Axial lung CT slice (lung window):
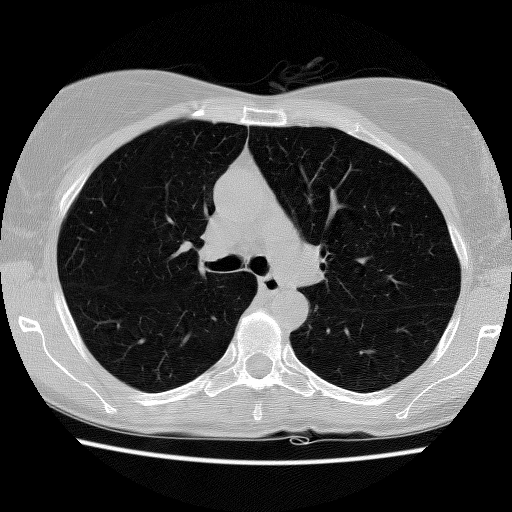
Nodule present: no